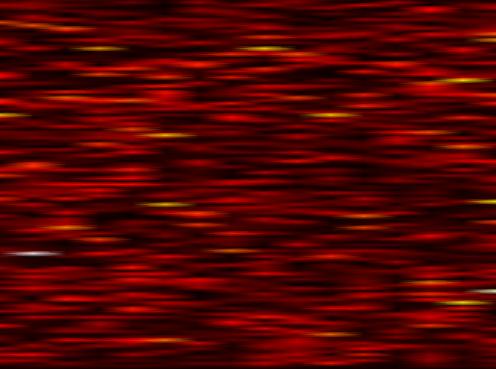
Label: FBMC